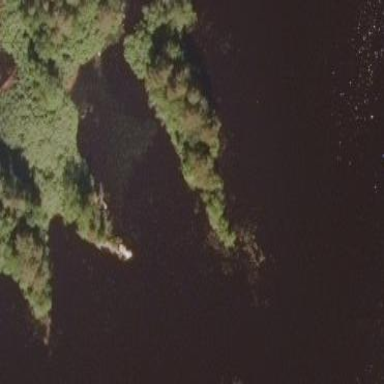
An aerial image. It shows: Island covered with woodland.